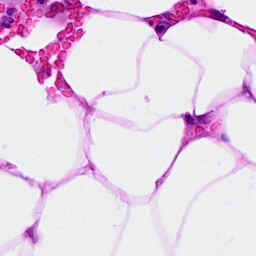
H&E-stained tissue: Breast